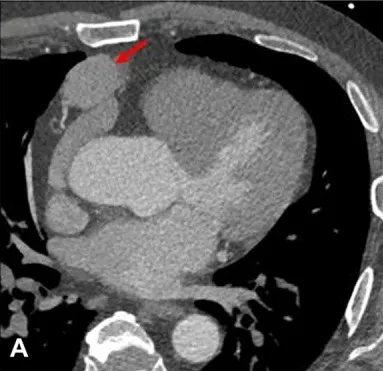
(A) Axial cross section on cardiac CTA showing the well circumscribed mass (red arrow) anterior to the right atrial appendage and adjacent to the pericardium.
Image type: radiology (ct)